Field crop: maize
Growth stage: 2
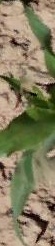
Species: maize